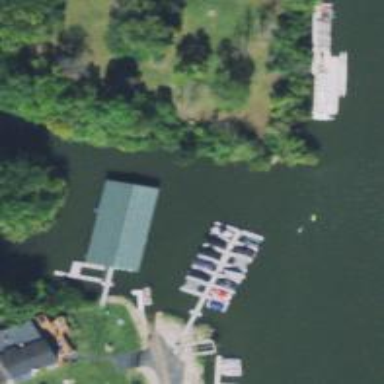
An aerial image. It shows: Dock by the waterway.